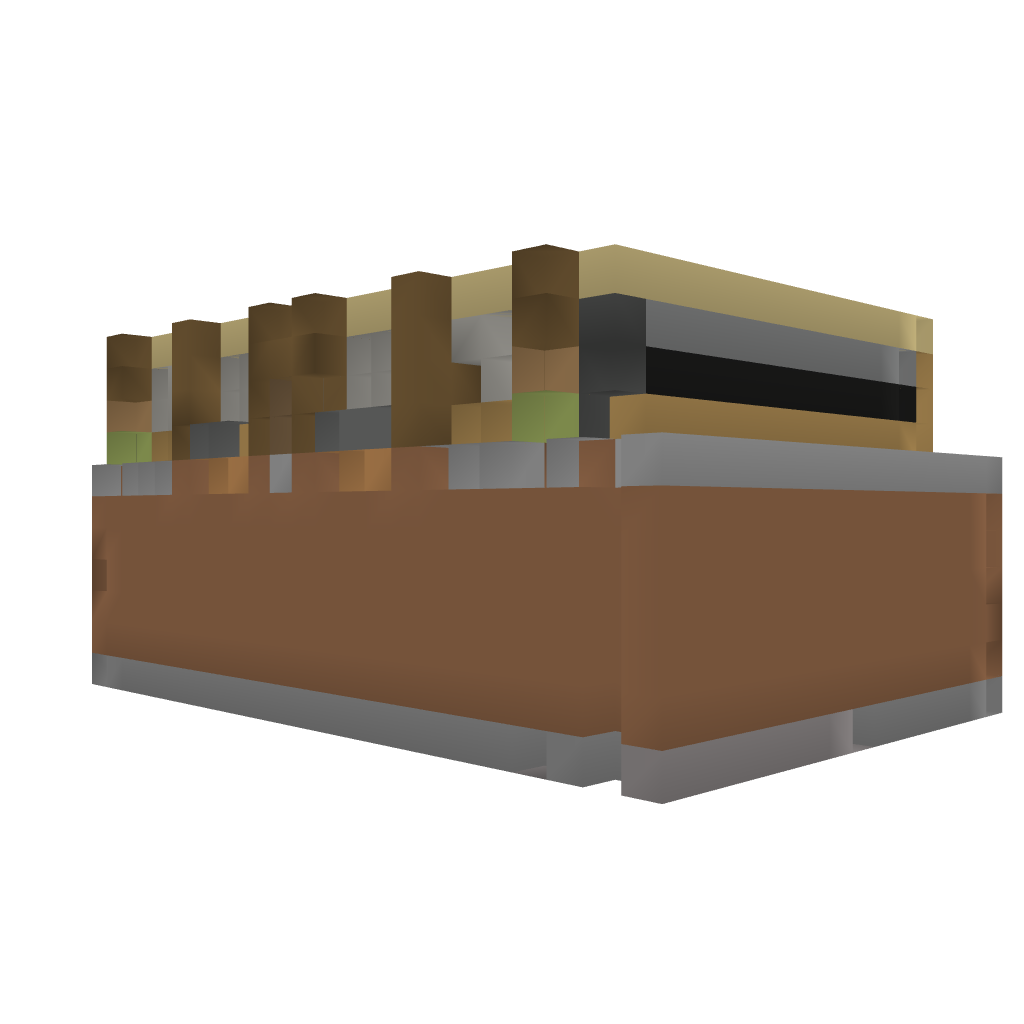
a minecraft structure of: Small house